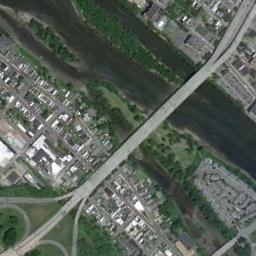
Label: bridge